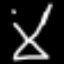
Label: hourglass